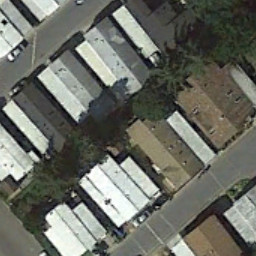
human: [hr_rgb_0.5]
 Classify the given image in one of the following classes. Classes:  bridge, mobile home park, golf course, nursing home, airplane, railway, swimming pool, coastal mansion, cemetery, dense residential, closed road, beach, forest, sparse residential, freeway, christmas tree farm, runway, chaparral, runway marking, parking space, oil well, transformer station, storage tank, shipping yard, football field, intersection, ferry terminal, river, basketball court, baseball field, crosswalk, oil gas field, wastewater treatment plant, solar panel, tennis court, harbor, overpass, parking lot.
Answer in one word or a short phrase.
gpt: mobile home park